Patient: sex F, age 63
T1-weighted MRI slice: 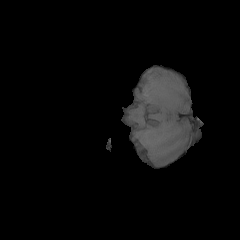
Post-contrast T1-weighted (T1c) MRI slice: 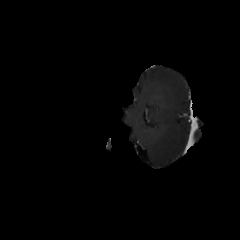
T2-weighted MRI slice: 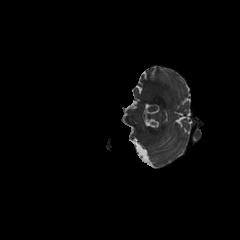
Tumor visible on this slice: no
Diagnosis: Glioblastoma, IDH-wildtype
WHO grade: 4